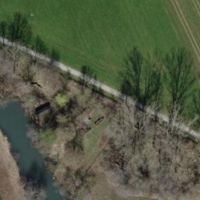
EUNIS habitat code: 21
Species observed at this site:
Cardamine pratensis
Ruspolia nitidula